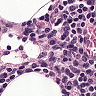
Metastatic tissue present: no